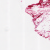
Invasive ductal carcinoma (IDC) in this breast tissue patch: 0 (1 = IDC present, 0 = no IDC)